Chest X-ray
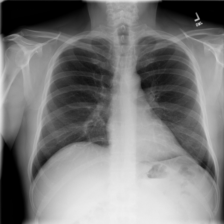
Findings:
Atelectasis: negative
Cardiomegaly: negative
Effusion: negative
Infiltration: negative
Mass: negative
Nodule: negative
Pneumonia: negative
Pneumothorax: negative
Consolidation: negative
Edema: negative
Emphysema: negative
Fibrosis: negative
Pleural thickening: negative
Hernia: negative